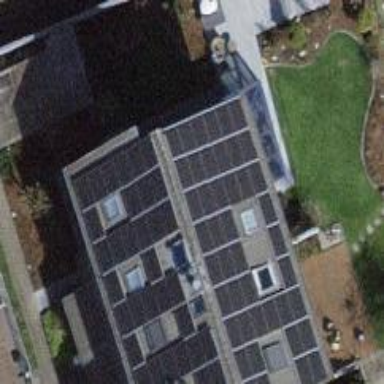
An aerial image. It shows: Solar power generator.